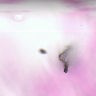
Metastatic tissue present: no